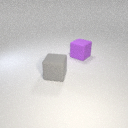
large purple rubber cube to the right of large gray rubber cube